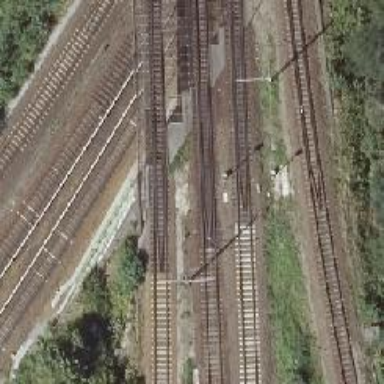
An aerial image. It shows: Railway with electrified contact lines running on embankment.